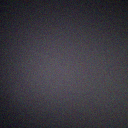
Screen state: off